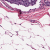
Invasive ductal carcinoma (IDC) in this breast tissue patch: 0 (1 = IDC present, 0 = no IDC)